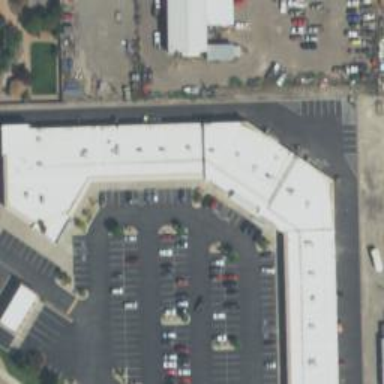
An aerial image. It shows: Car rental service.